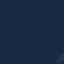
Label: SeaLake